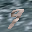
Label: 9